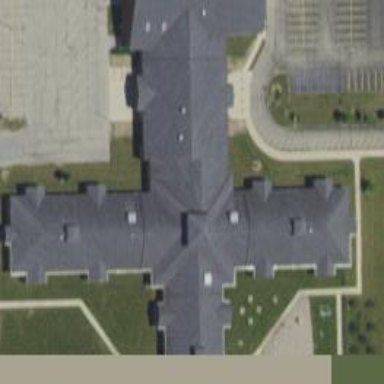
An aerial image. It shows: School building.